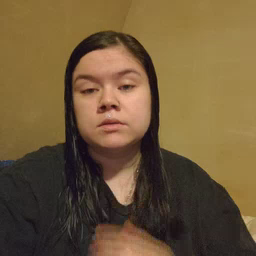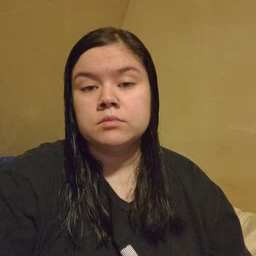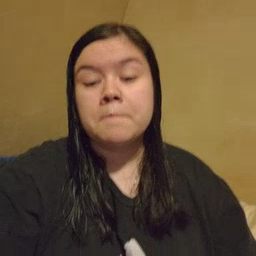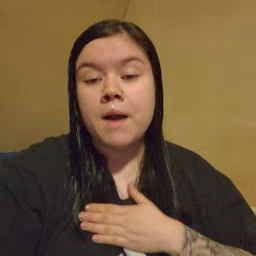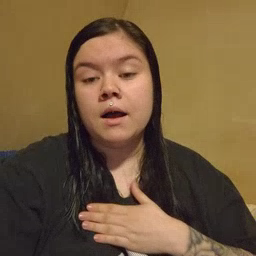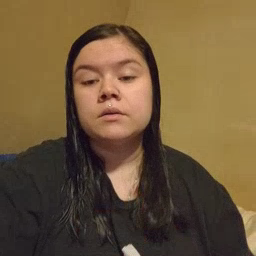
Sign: minemy